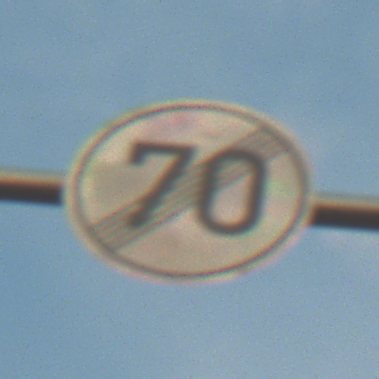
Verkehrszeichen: EndeGeschwindigkeit70
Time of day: SunriseSunset
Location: Outdoor (Suburban)
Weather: PartlyCloudy
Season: NotSpecified
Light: Natural